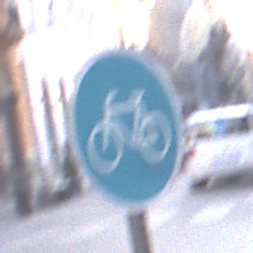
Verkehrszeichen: Radweg
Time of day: SunriseSunset
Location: Outdoor (Urban)
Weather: PartlyCloudy
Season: NotSpecified
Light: Natural